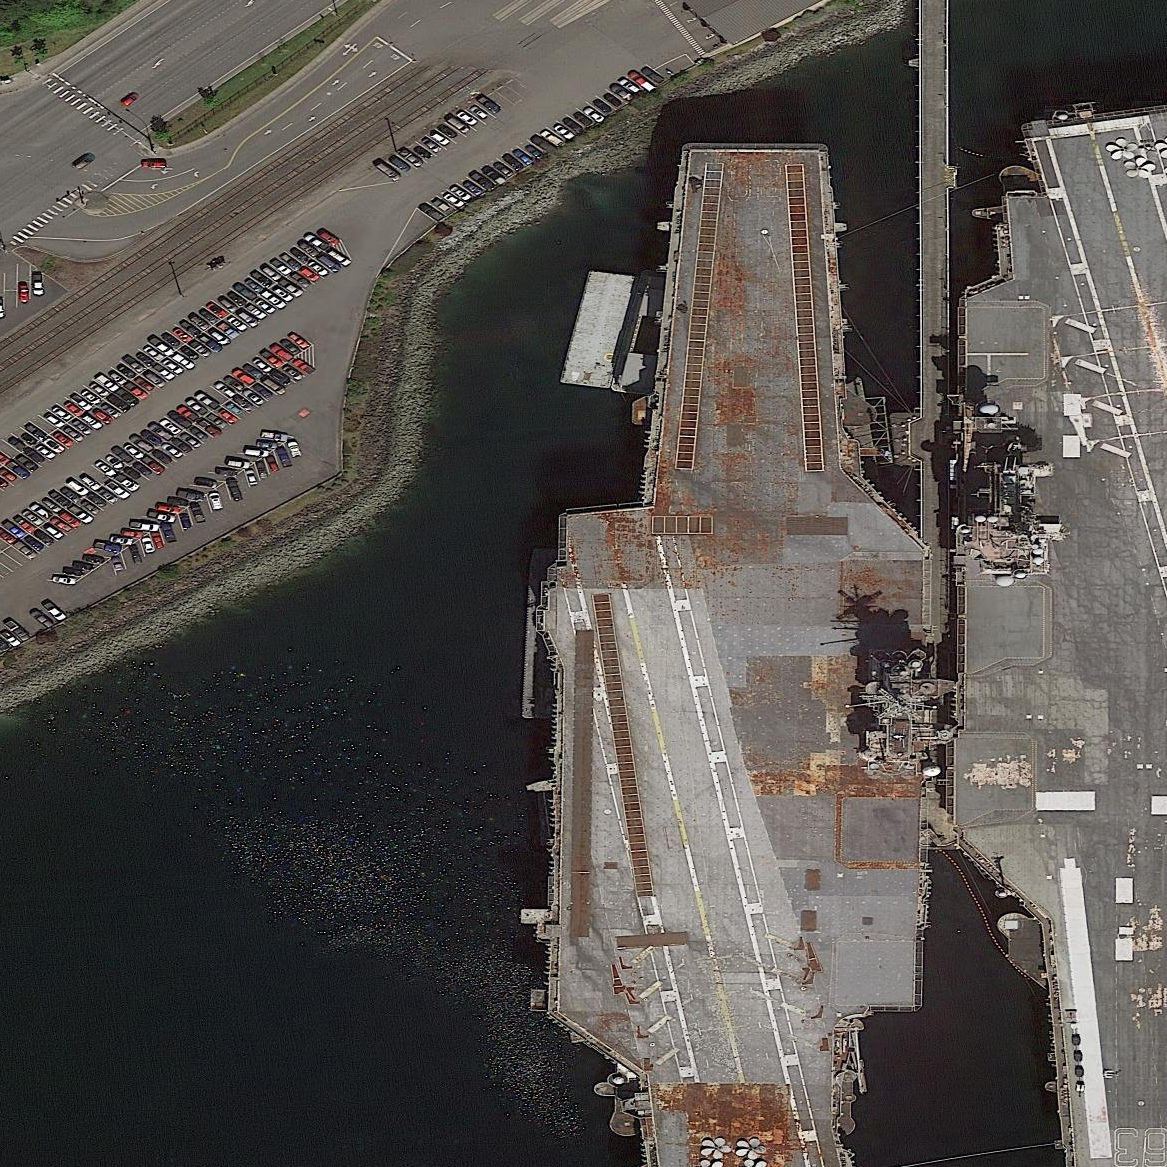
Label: aircraft_carrier